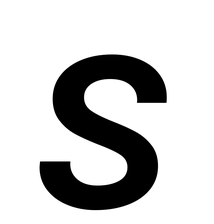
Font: Poppins-MediumItalic